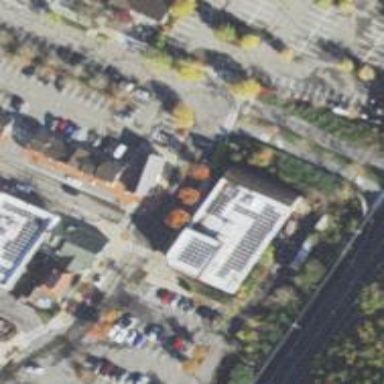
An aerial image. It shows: Parking space is available.